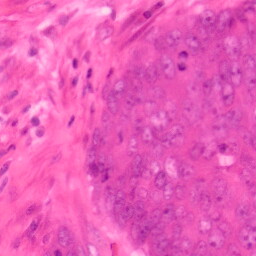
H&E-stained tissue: Colon